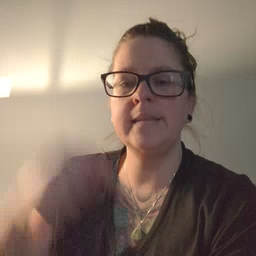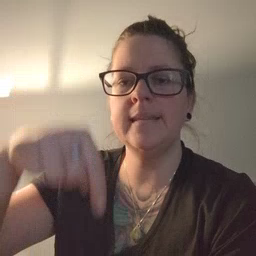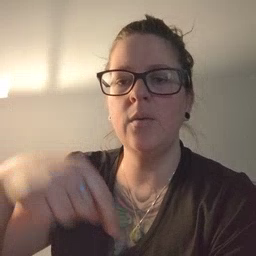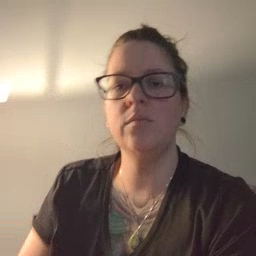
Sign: down